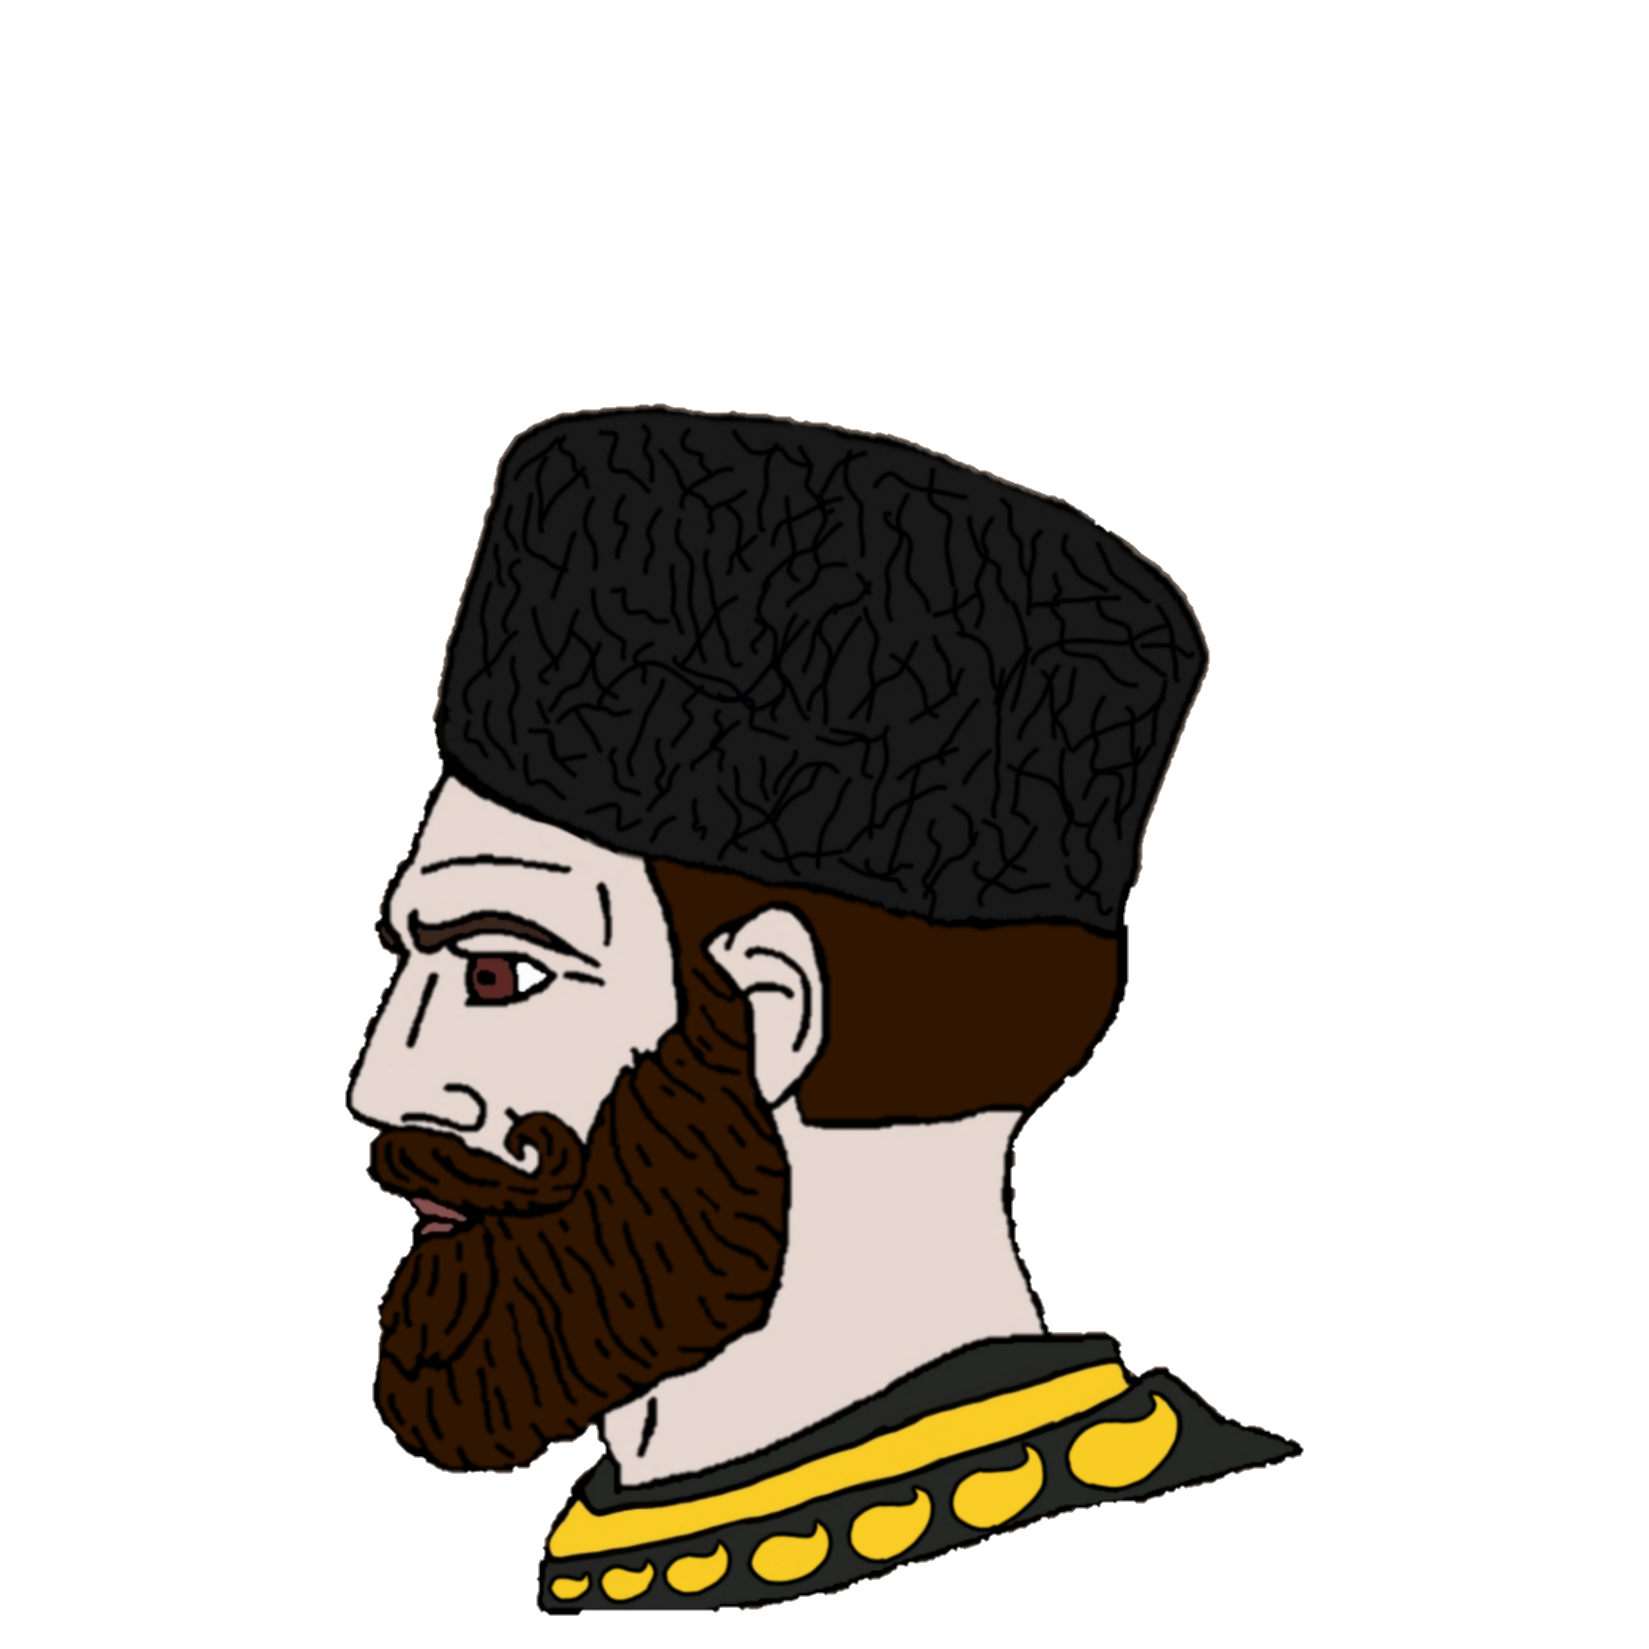
Label: 4_Yes_Chad